Question: I want to make an app for my own using. To show the wimax signals,
CINR, Upload Speed etc. When the device connects, open the browser
'http://192.168.2.1' , after login (javascript login paage) it shows the
values.
I want to get those data to my apps. So, how can I do that?
Any example?

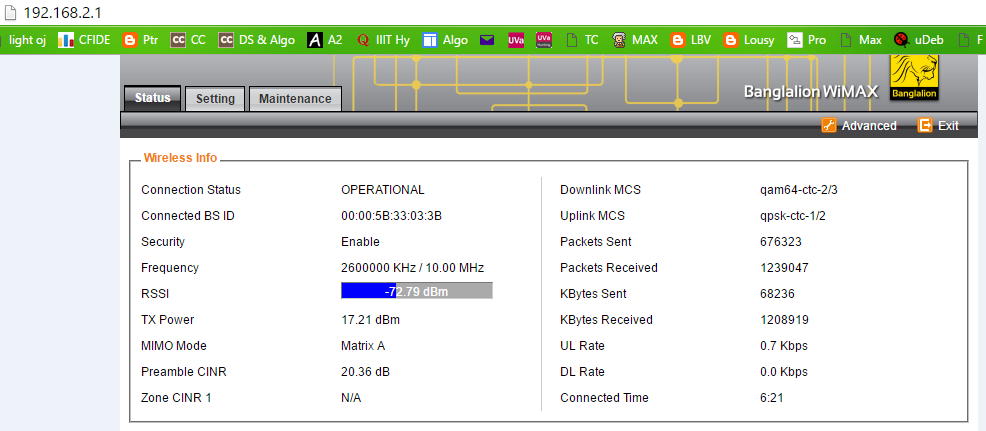
Answer: You may be able to use a library like Jsoup to parse the HTML data.
I'm assuming this is a router you're trying to access, which normally uses <URL>. You'll also need a library to do base64 encoding for basic authentication, such as Apache commons.
'''
import org.apache.commons.codec.binary.Base64;
import org.jsoup.Jsoup;
import org.jsoup.nodes.Document;
...
public static void main(String[] args) {
String username = "username";
String password = "password";
String login = username + ":" + password;
String base64login = new String(Base64.encodeBase64(login.getBytes()));
Document document = Jsoup
.connect("http://192.168.2.1")
.header("Authorization", "Basic " + base64login)
.get();
Element e = document.select("body");
...
/* Select the elements and HTML text you're interested here */
}
'''
That should be enough to get you started. You can learn more about how to use Jsoup <URL>